Question: I am putting together a program to calculate some stuff with oscilloscope outputs, but as the program works now, I just import the image into MATLAB and then use ginput to find the coordinates of various regions on the generated curve.
Is there a way that I can take, say, this image:

and have ginput or something similar automatically trace along the bright green curve and store the x,y coordinates to separate arrays (perhaps by being able to discriminate between the color of the curve and the background color)? That way I can instead use an actual plot of the x,y coordinates of the curve in the picture, instead of needing to actually use the image in the data analysis.
The closest I've been able to get is just using '[x,y]=ginput' to mash the mouse button along the curve and generate a massive array, but my fingers need rest!
Thanks!
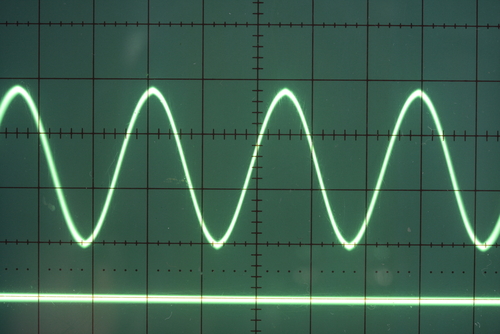
Answer: Take a look at this
'''
img = imread('http://i.stack.imgur.com/3GH1x.jpg'); %// read the image
bw = img(:,:,2) > 128; %// pick only green points (2nd RGB channel)
bw(275:end,:) = false; %// discard the lower flat line
[yy xx]=find(bw); %// get the x-y coordinates of green pixels
'''
Now you can plot the points:
'''
figure;plot(xx,yy, '.');
'''
Resulting with

If you are troubled by the fact that the line is thick (i.e., multiple y values for each x) you can simply take the mean
'''
uy = accumarray( xx, yy, [], @mean );
ux = 1:max(xx);
'''
Visualizing the line
'''
figure;imshow( img );hold on; plot(ux,uy,'r','LineWidth',1.5);
'''

---
If you are after the grid as well, then
'''
[gy gx] = find( max(img,[],3) < 60); %// get the darkest points
'''
To determine the grid points we seek 'x' such that many grid points 'gy' has the same 'gx'
'''
nx = hist(gx,1:size(img,2)); %// count how many gx per x location
gxx = find(nx > 100 ); %// only those with more than 100 are grid X
'''
Same for y:
'''
ny = hist(gy,1:334);
gyy = find(ny > 100 );
'''
Remove duplicates:
'''
gxx( diff([0 gxx]) == 1 ) = [];
gyy( diff([0 gyy]) == 1 ) = [];
'''
Create the grid points
'''
[GX GY] = meshgrid(gxx, gyy);
'''
Now the whole picture:
'''
figure('Name','I MUST award Shai a FAT Bounty for this');
imshow( img );hold on;
plot(ux,uy,'r','LineWidth',1.5); %// the curve
scatter( GX(:), GY(:), 150, '+c'); %// the grid
'''